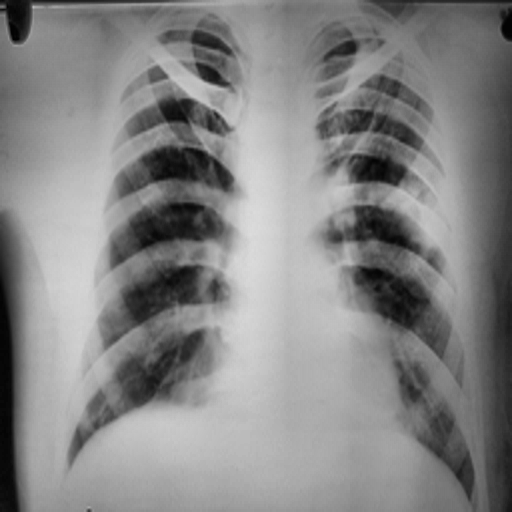
Finding: TUBERCULOSIS